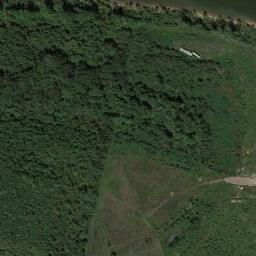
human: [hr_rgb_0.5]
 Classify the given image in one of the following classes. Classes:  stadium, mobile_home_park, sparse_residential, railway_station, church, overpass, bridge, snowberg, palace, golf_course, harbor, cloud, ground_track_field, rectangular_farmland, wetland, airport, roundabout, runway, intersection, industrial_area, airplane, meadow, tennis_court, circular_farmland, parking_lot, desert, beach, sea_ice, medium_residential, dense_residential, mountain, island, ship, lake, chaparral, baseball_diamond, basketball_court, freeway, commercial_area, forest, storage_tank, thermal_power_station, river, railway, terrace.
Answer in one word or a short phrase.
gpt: meadow